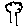
Label: tree